Field crop: maize
Growth stage: 1
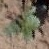
Species: datura